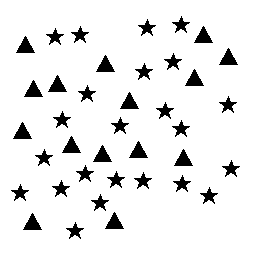
Squares: 0
Triangles: 15
Stars: 23
Total shapes: 38